Interaction volume radius: 10 \u00c5
Interaction volume height: 35 \u00c5
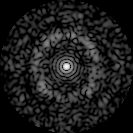
Disorder parameter: 0.7884